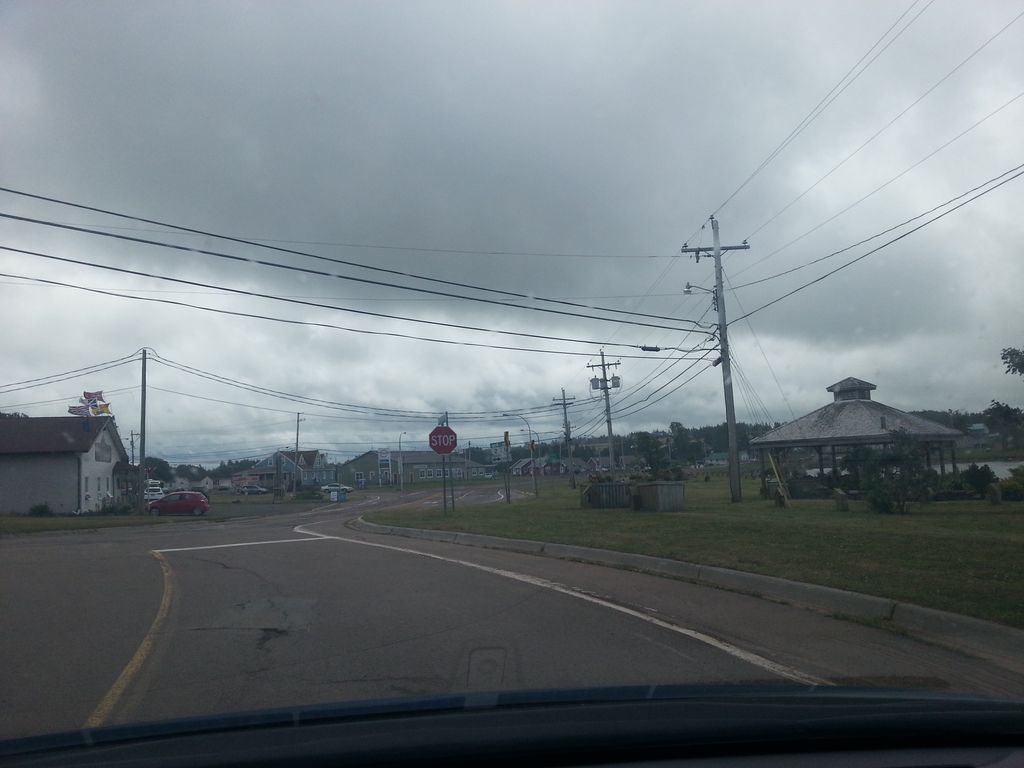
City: charlottetown